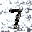
Label: 7